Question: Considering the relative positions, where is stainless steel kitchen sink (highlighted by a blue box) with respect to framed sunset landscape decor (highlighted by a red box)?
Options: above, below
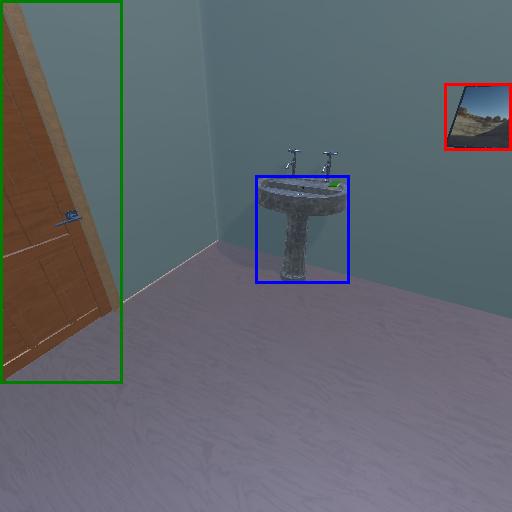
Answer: above